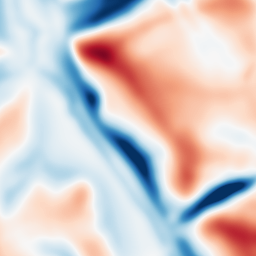
Category: multiscale
Decomposition family: dog
Decomposition parameters: sigma_low: 5
sigma_high: 20
Upsampling method: sinc_blackman
Upsampling parameters: scale: 2
kernel_size: 16
Upsampling scale: 2